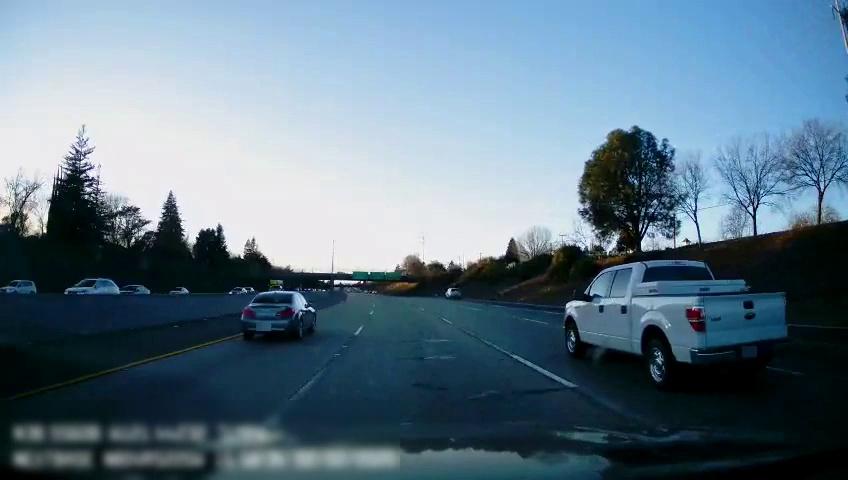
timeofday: Day
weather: Sunny
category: Drivable Space
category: Vehicles | Truck
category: Vehicles | SUV
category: Vehicles | Car
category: Vehicles | Car
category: Vehicles | Car
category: Vehicles | Car
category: Vehicles | Car
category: Vehicles | Truck
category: Vehicles | Car
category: Vehicles | SUV
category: Lanes | Alternate Lane
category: Lanes | Current Lane
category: Lanes | Current Lane
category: Lanes | Alternate Lane
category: Lanes | Alternate Lane
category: Traffic | Signs
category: Traffic | Signs
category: Traffic | Signs